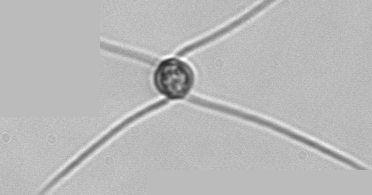
Label: Chaetoceros_danicus